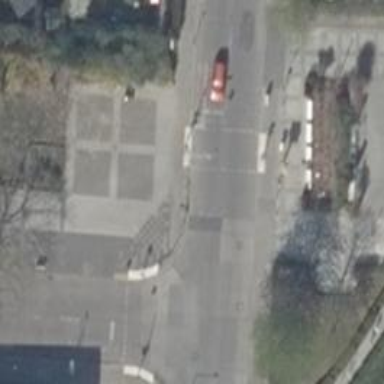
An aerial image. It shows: Footway crossing equipped with traffic signals.